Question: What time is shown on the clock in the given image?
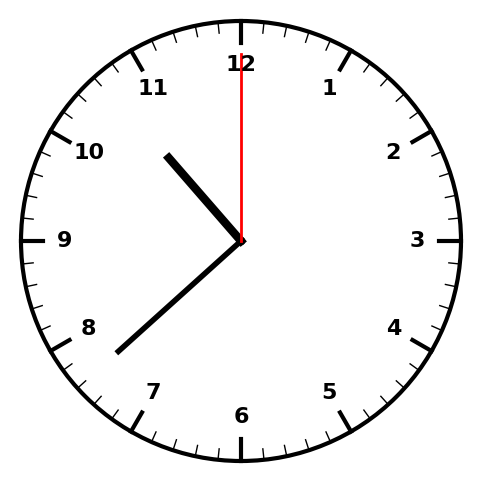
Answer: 10:38:00